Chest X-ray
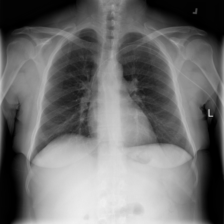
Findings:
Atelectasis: negative
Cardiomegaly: negative
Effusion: negative
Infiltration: positive
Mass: negative
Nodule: negative
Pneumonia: negative
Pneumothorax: negative
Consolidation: negative
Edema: negative
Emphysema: negative
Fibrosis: negative
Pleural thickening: negative
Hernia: negative